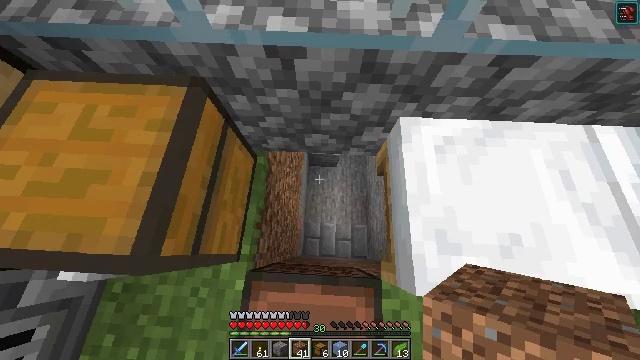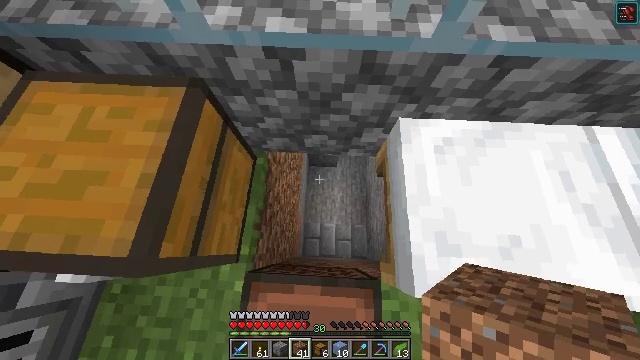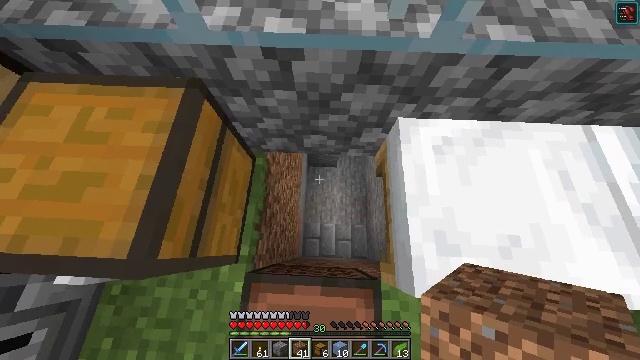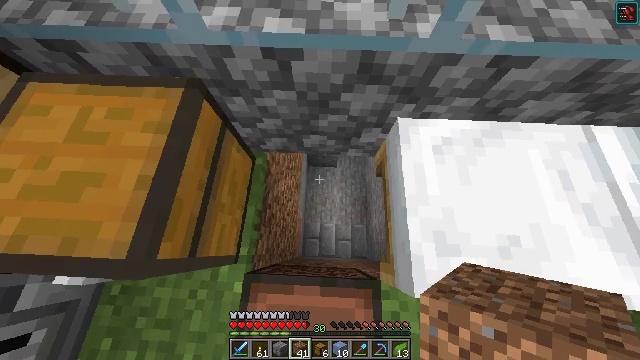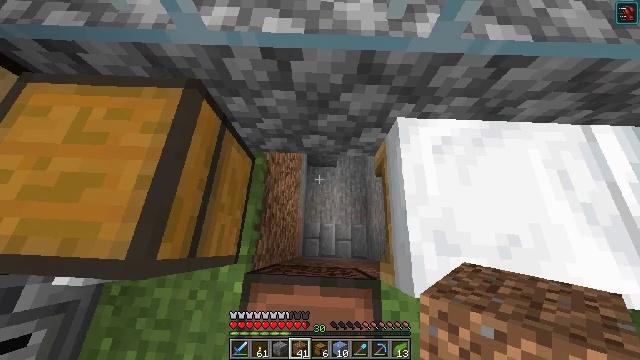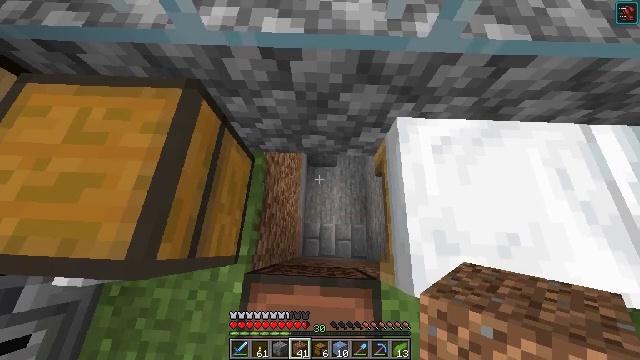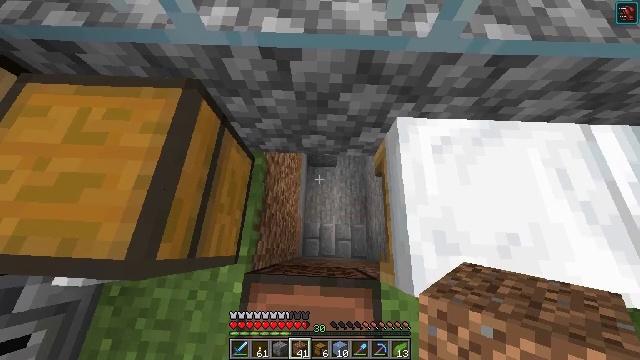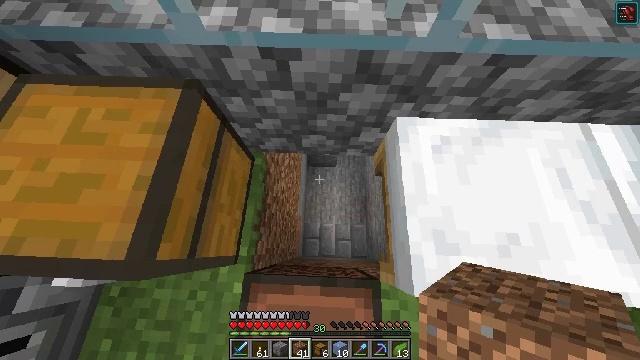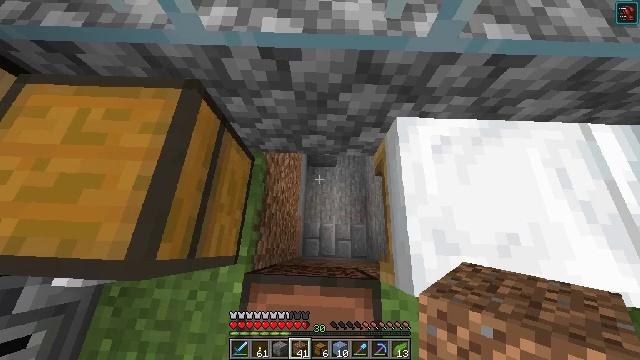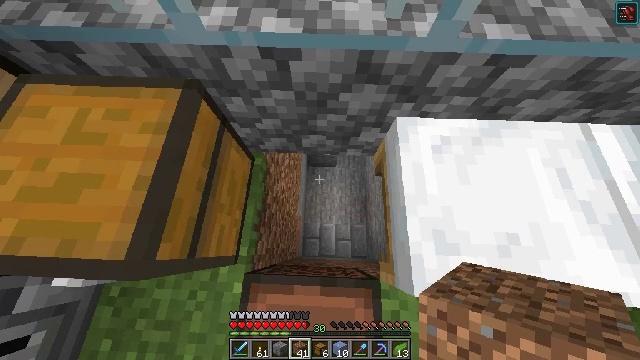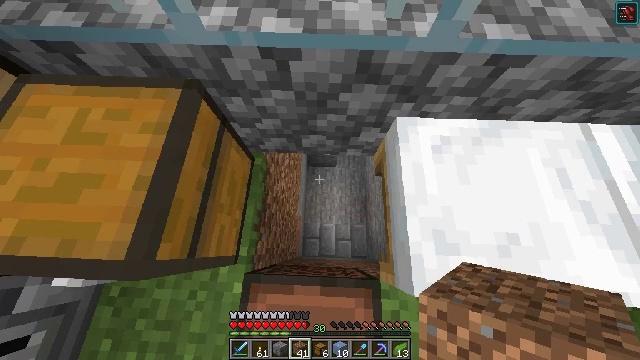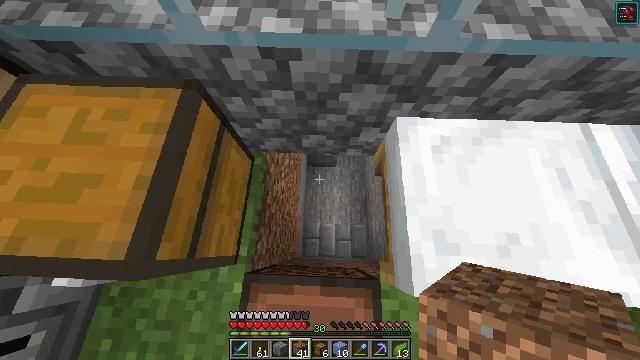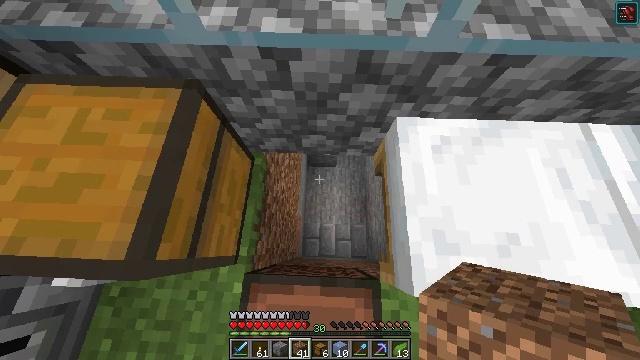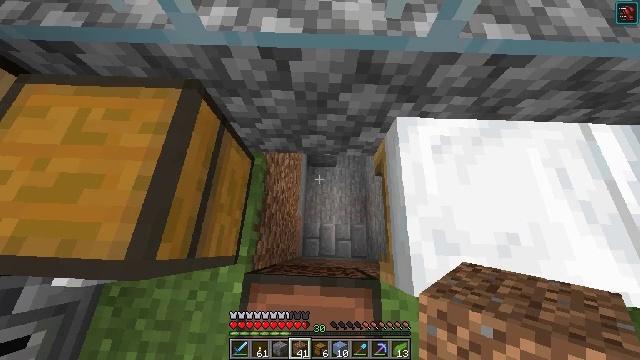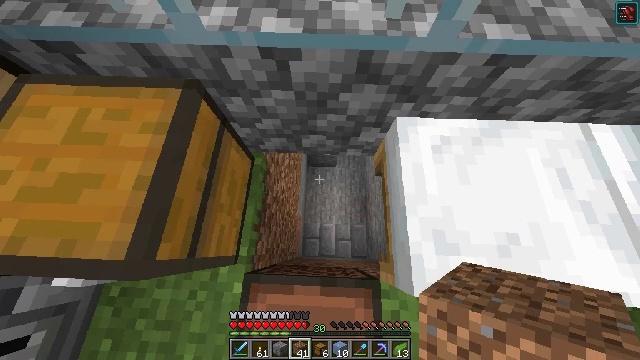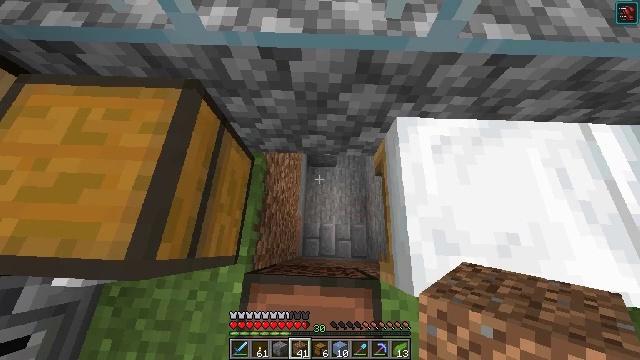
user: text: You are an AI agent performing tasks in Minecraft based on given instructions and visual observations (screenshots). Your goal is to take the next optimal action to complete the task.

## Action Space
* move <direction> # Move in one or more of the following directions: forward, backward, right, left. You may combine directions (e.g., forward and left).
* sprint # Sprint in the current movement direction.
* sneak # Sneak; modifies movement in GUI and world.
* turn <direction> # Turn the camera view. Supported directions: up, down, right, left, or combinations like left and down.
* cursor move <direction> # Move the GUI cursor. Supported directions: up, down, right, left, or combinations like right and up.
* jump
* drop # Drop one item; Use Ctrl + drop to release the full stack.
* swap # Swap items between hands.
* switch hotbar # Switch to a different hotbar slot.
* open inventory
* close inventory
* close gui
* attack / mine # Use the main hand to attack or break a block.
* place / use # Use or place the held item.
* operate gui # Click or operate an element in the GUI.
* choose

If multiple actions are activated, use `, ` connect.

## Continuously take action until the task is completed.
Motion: motion action
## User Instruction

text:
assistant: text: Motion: no_op
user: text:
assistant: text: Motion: no_op
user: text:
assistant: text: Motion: no_op
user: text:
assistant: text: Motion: no_op
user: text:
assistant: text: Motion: no_op
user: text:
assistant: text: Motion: no_op
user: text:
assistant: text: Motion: no_op
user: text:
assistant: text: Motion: no_op
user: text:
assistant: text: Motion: no_op
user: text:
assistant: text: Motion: no_op
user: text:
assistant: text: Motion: no_op
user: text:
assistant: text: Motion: no_op
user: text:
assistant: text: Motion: no_op
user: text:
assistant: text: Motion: no_op
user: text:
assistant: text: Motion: no_op
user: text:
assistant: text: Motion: no_op
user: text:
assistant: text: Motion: no_op
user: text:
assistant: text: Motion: no_op
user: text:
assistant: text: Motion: no_op
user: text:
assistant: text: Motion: no_op
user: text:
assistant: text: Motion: no_op
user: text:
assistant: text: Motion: no_op
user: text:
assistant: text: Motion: no_op
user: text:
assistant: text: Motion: no_op
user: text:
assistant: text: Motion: no_op
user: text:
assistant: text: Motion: no_op
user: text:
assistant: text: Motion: no_op
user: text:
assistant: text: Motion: no_op
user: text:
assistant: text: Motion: no_op
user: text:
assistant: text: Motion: no_op